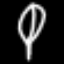
Label: leaf